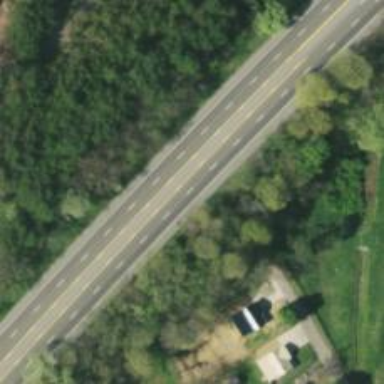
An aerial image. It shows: Trunk highway.